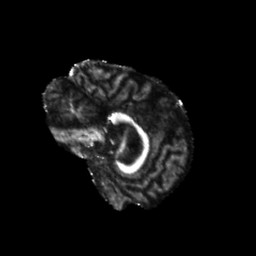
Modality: FA
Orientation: sagittal
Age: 68
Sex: female
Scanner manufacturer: siemens
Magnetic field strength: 3 T
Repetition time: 5.25 s
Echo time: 0.08 s